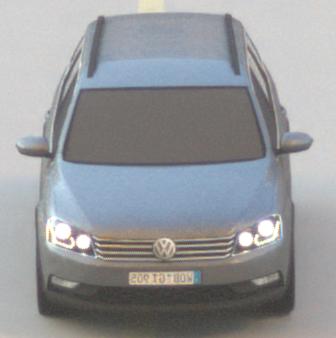
Make: VW
Model: Passat Alltrack 1.8 TSI
Detailed model: Passat (B7) Alltrack
Model produced from: 2012/03
Model produced until: 2013/06
Doors: 5
Color: gray
Road condition: dry road
Daytime: sunrise or sunset
Contrast: medium contrast